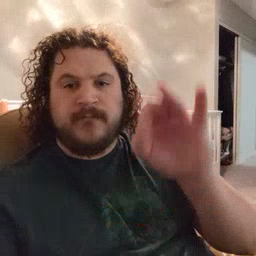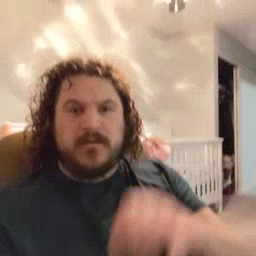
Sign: find